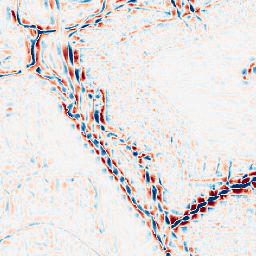
Category: wavelet
Decomposition family: wavelet_biorthogonal
Decomposition parameters: wavelet: bior2.4
level: 3
Upsampling method: quintic
Upsampling parameters: scale: 8
Upsampling scale: 8